Question: I've been generating certificates for internal use at a company that may end up becoming more widespread as time progresses (rather than just on a single internal website). I've noticed that, when using OpenSSL, the certificates being generated show as using AES_256_CBC in Chrome, as shown below.

I've been wondering, is it possible to use other encryption algorithms with OpenSSL? I've seen certificates for other websites showing up as using algorithms such as RC4_128, and CAMELLIA_256_CBC.
If it helps, I have two versions of OpenSSL installed; 0.9.8l and 1.0.1c, and I'm using Windows 7. These certificates are also chained; one root certificate, one intermediate certificate, and then the certificate used for the website.
Thanks for your time.
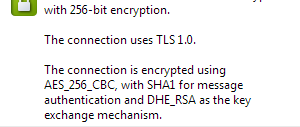
Answer: ### Short answer
Yes, you can use other encryption algorithms but X.509 certificates play a very small role in that.
In order to do that without modifying the client you must configure your to favour some cipher suites over the others (e.g. for Apache have a look at the <URL>.
If you can modify the client but not the server, you must reorder the cipher suites your client offers during the handshake. The ones with your preferred algorithm should come first. Alternatively, you can remove the ones with encryption algorithms that you don't like (even though that means that connections may fail because of that).
### Long answer
The encryption algorithm used on a SSL/TLS connection is negotiated during the handshake. The client sends to the server the <URL> it supports, ordered according to its preference. The server picks the one it likes most.
A cipher suite (e.g. 'TLS_RSA_WITH_AES_128_CBC_SHA') is a tuple that indicates which algorithms must be used for:
- - - -
The content of the server X.509 certificate plays a small role in this process in that it limits how authentication and key exchange will be done. If the server certificate contains an RSA key, the cipher suite cannot be any of the ones starting with 'TLS_DH_DSS_*'.
Theoretically, the server X.509 certificate is independent from the bulk encryption algorithm. However, since not all possible combinations are covered (or offered by the client), the type of key in the server cetificate rule out some ciphers.